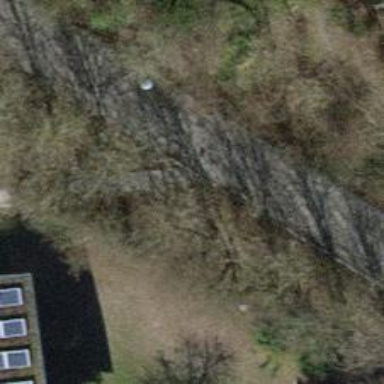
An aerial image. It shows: Road with steps.